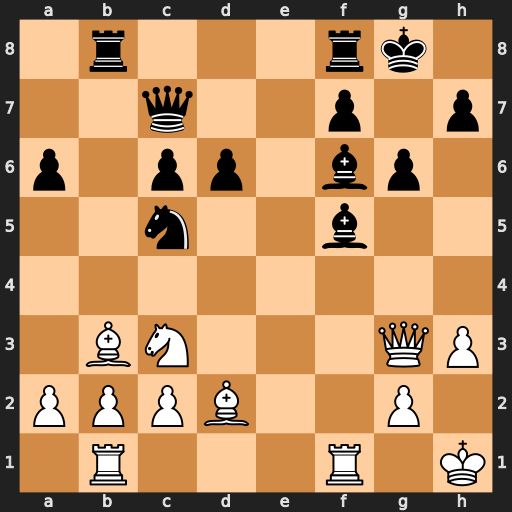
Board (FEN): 1r3rk1/2q2p1p/p1pp1bp1/2n2b2/8/1BN3QP/PPPB2P1/1R3R1K
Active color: w
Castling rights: -
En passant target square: -
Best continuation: Rxf5 Bxc3 Bxc3 Ne4 Qg4